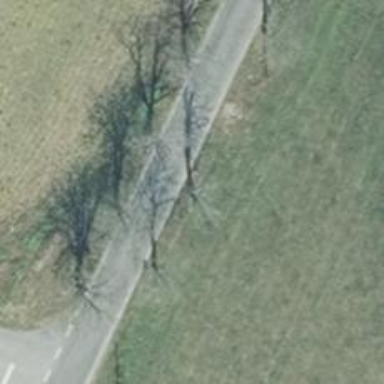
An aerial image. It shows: Beautiful avenue lined with deciduous broadleaved trees.